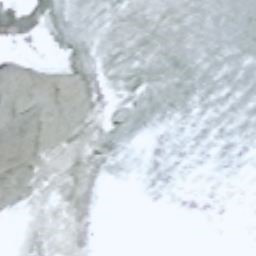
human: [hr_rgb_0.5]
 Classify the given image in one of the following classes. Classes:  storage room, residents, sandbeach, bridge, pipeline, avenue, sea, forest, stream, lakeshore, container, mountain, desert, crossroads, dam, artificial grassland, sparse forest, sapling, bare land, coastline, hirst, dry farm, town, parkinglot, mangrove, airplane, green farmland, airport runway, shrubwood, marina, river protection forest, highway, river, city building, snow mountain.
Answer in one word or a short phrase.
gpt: snow mountain